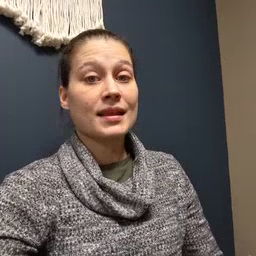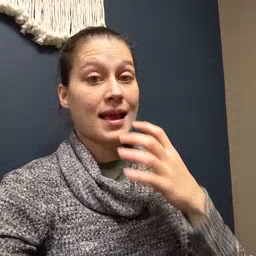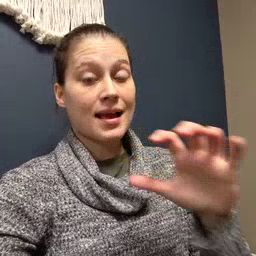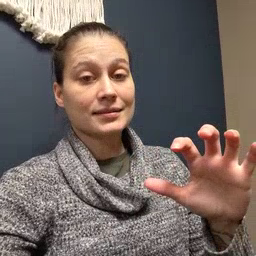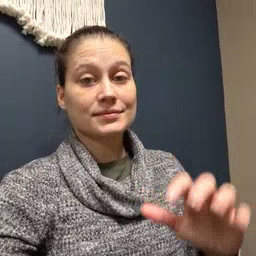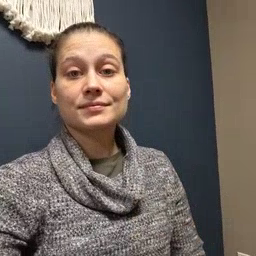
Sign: hot